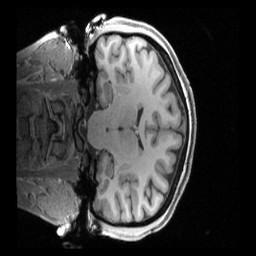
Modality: T1w
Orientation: coronal
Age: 33
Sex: female
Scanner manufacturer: siemens
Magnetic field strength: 3 T
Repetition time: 2.4 s
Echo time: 0.00222 s